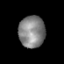
Tissue: prostate
Cell type: T cells
Senescence score: 0.2923
Nuclear area (px): 813
Mean DAPI intensity: 132.124